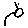
Label: flower